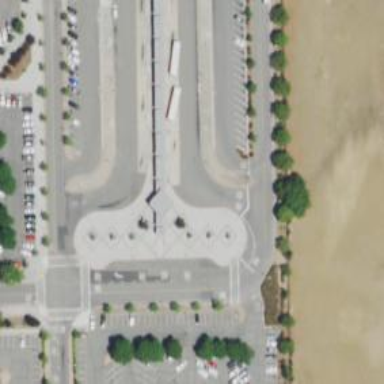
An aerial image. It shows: Busway road.